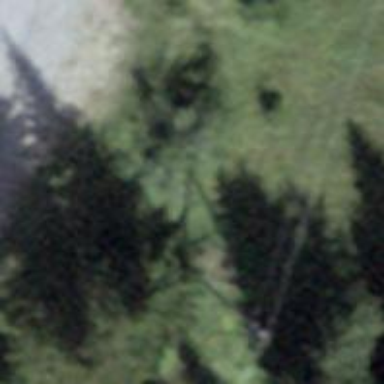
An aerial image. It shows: Power pole.